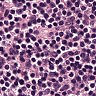
Metastatic tissue present: no